Question: This is my table with 'id' as the primary key:

I want to delete the row based on 'msisdn' column.
How can I do that?
Please suggest
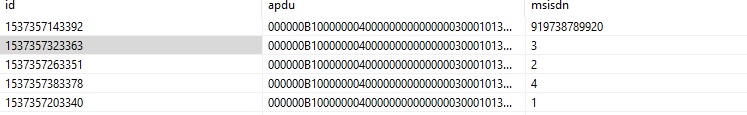
Answer: The answer is: By writing a tool that first does a 'select' using 'allow filtering' to determine the primary key, then do the delete using the determined primary key.
The answer is: You don't, because what I just proposed would be terribly slow, put your cluster under a lot of stress, and generally reveal a misconception of how Cassandra data modeling works.
Cassandra data modeling is fundamentally different than SQL data modeling. In SQL, you have your primary keys, you normalize, and then you are pretty confident that you will be able to query and write most things with good performance. In Cassandra you model for your queries, and by queries, I mean anything that contains a 'where'.
Assuming that you designed your table like this for a reason, what you could do is add a materialized view that adds 'msisdn' to the primary key, turns it into the partitioning key, and turns 'id' into a clustering column. That way, you could at least query efficiently without doing an 'allow filtering'. You will still need two roundtrips, one for reading, one for deleting, but that cost may be acceptable. If it is not, you need to fundamentally redesign your table, keeping in mind that you will need to query by 'msisdn'.